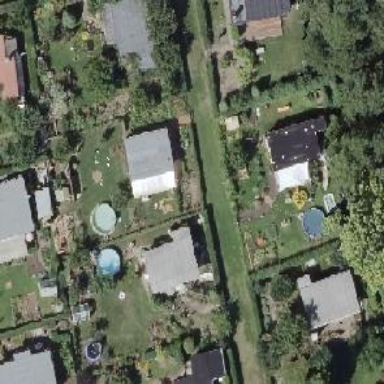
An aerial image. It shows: Plot in the allotments.